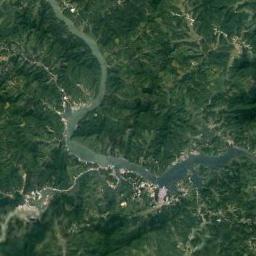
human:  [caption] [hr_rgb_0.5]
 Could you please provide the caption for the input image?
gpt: There are many trees around the river .

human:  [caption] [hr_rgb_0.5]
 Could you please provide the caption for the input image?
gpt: The river goes through mountains with green plants .

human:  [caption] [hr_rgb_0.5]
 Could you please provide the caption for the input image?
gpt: The green river with a winding bank goes through the mountainous area covered with vegetation .

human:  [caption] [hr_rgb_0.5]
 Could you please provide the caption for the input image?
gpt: A winding, Light green river, With green mountains on both sides and large buildings .

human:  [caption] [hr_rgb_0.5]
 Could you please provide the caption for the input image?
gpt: There are green mountains around the river .